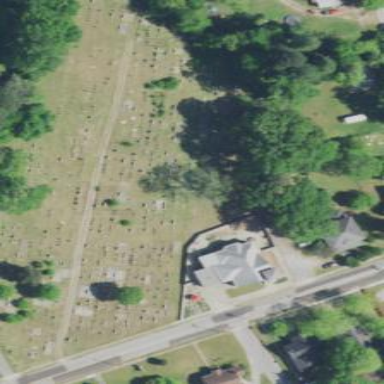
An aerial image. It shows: Grave yard.